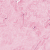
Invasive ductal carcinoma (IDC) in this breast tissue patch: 0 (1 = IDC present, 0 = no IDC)